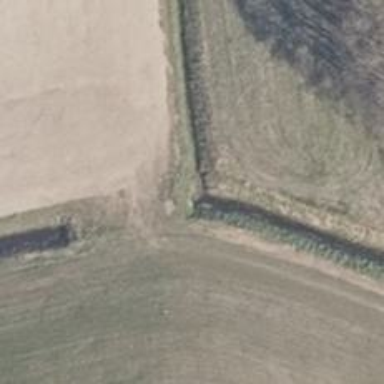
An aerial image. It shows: Culvert tunnel.